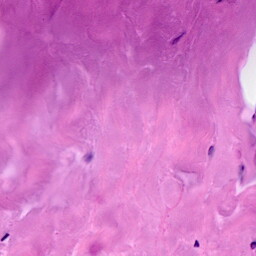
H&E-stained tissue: Breast